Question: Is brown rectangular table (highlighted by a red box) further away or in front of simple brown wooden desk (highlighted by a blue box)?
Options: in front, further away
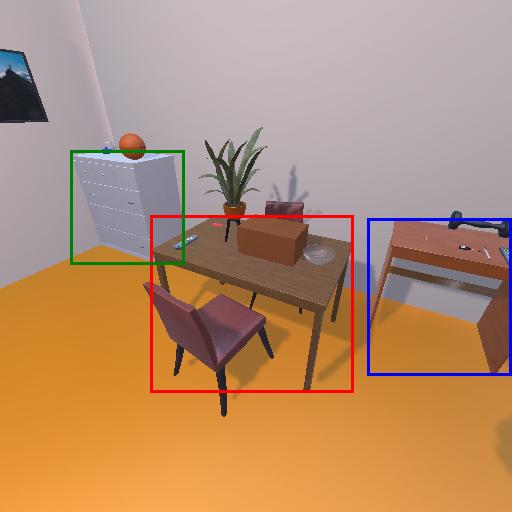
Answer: in front